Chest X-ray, PA view. Patient: 59 years old, sex M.
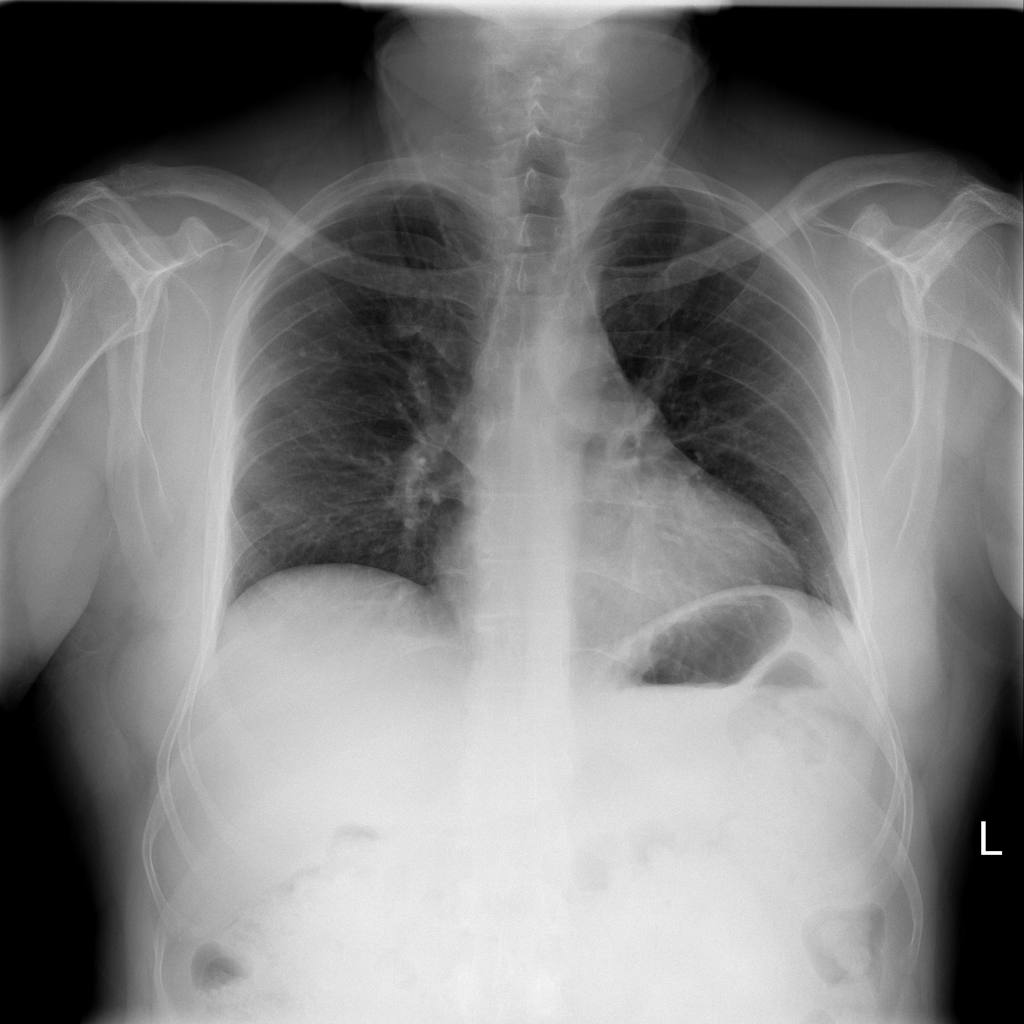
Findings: No Finding